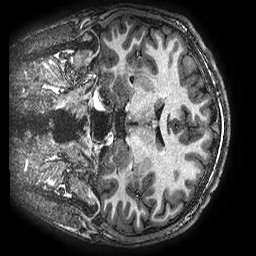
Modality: T1w
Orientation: coronal
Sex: male
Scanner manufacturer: ge
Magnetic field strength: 3 T
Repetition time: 0.00766 s
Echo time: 0.003476 s